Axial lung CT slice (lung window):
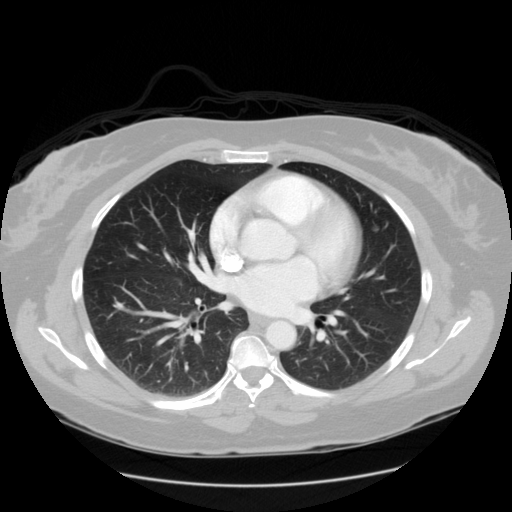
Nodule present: yes
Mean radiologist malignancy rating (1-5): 2.667